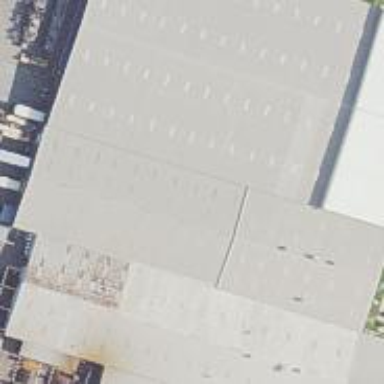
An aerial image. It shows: Industrial factory with works in progress.